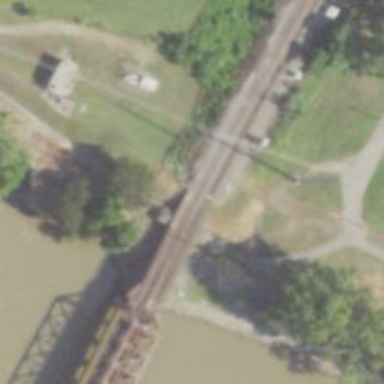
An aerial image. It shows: Beam bridge for railway.